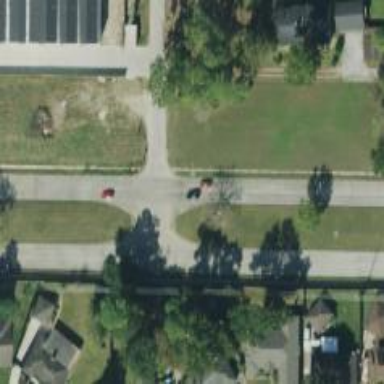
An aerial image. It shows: Road with stop sign.